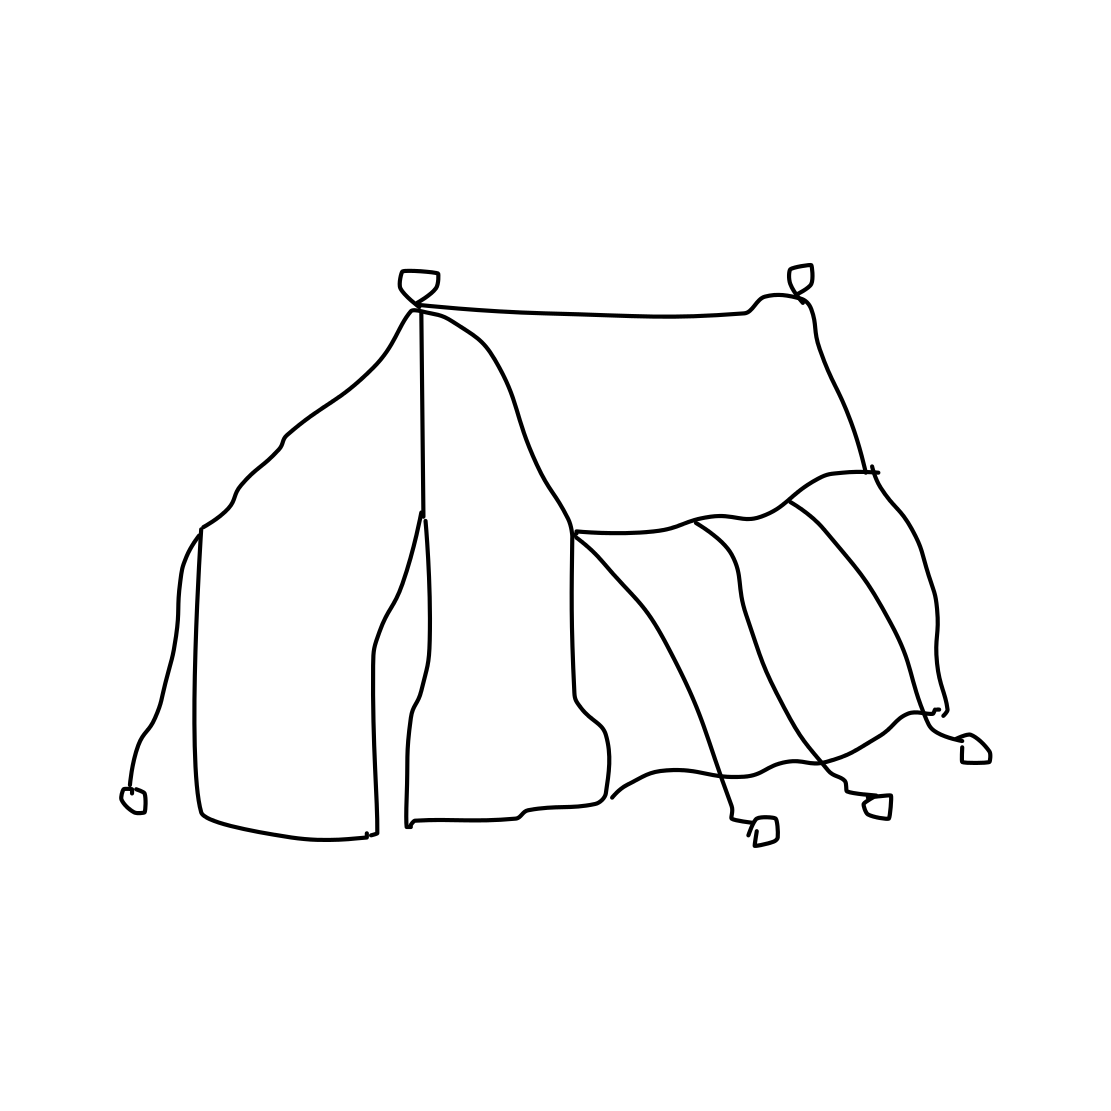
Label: tent